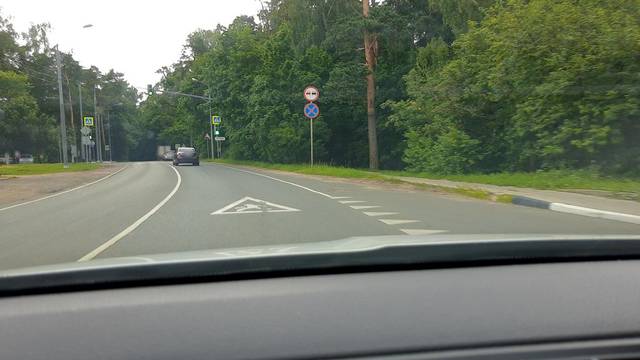
Region: Russia
Coordinates: 55.725, 37.278